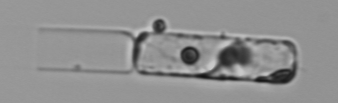
Label: Guinardia_delicatula